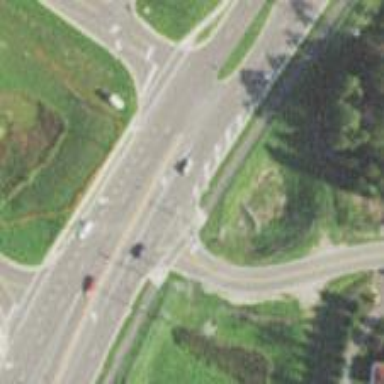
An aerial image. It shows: Marked crossing on cycleway.